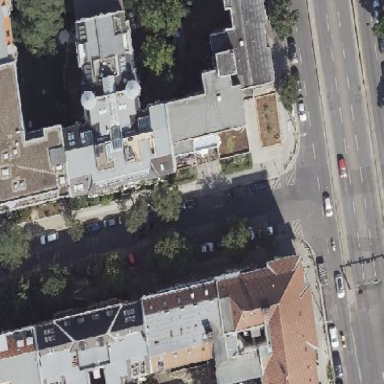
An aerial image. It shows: View of apartment building.